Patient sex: M
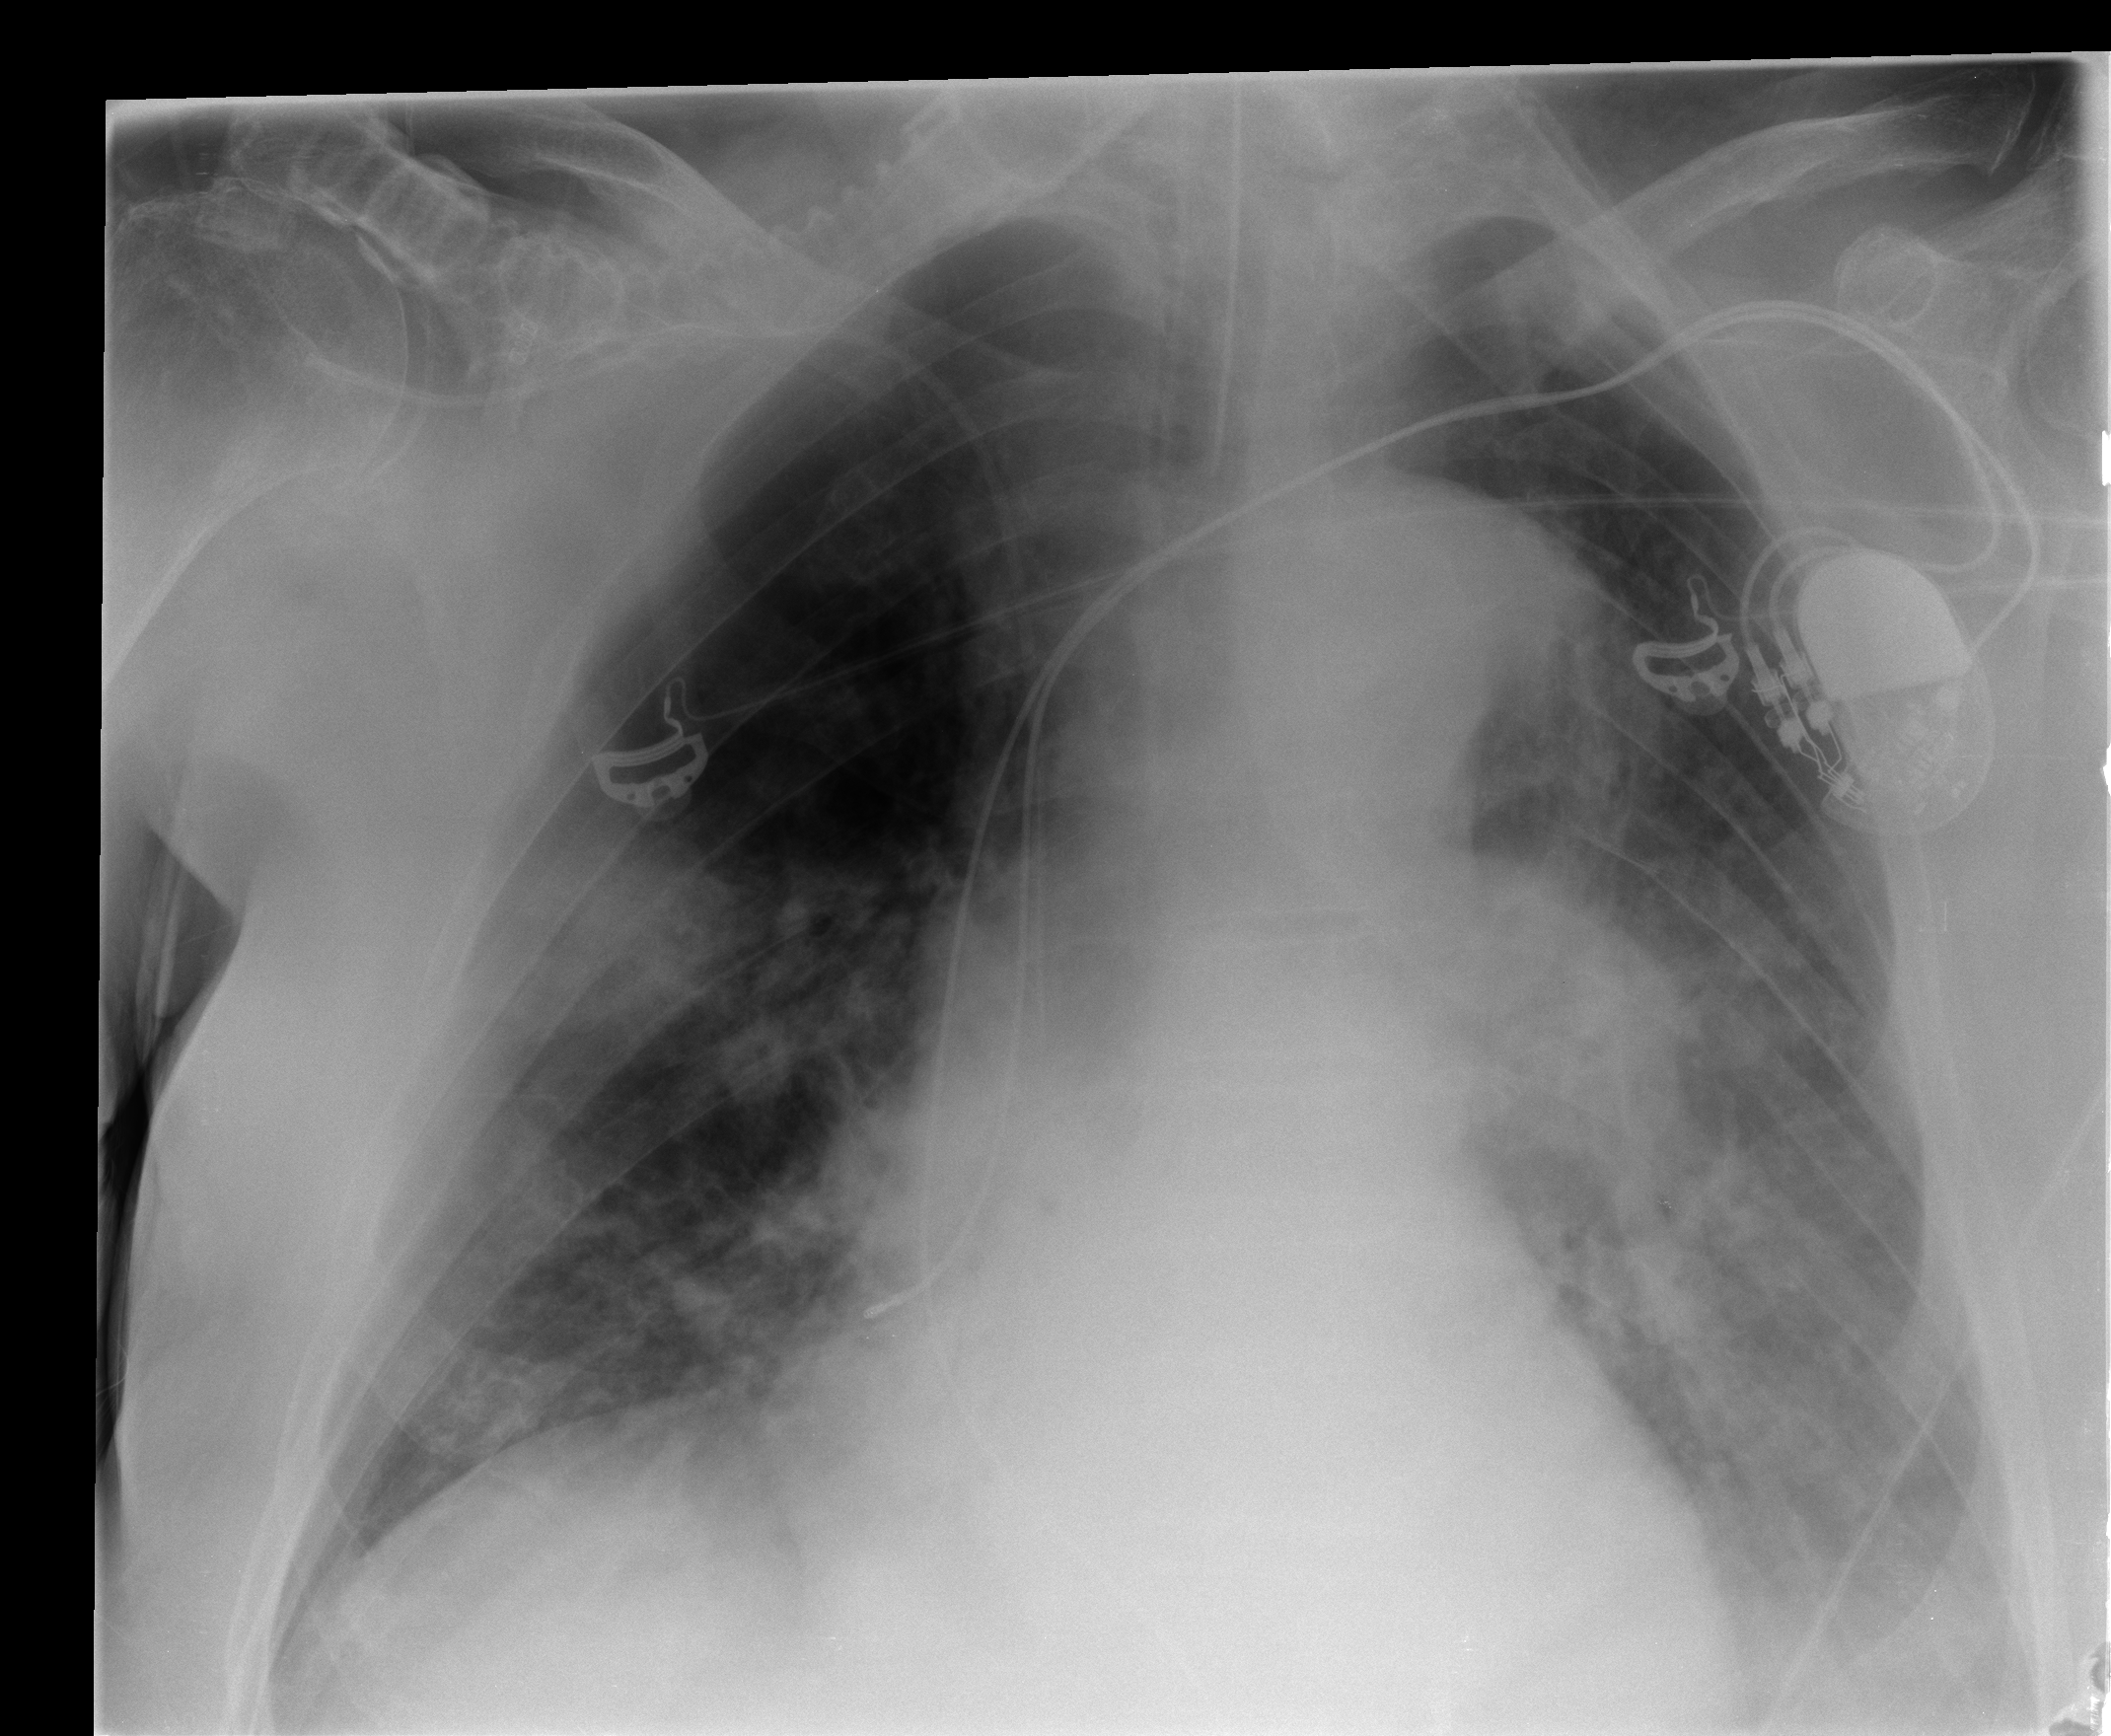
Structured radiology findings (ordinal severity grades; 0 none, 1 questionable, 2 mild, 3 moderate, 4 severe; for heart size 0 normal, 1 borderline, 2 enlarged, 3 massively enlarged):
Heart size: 2
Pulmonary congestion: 0
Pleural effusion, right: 0
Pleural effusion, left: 2
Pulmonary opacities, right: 3
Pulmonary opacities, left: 2
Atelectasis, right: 2
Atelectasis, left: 2